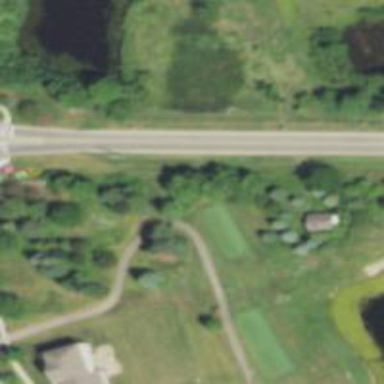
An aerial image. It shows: Service road used as golf cart path.